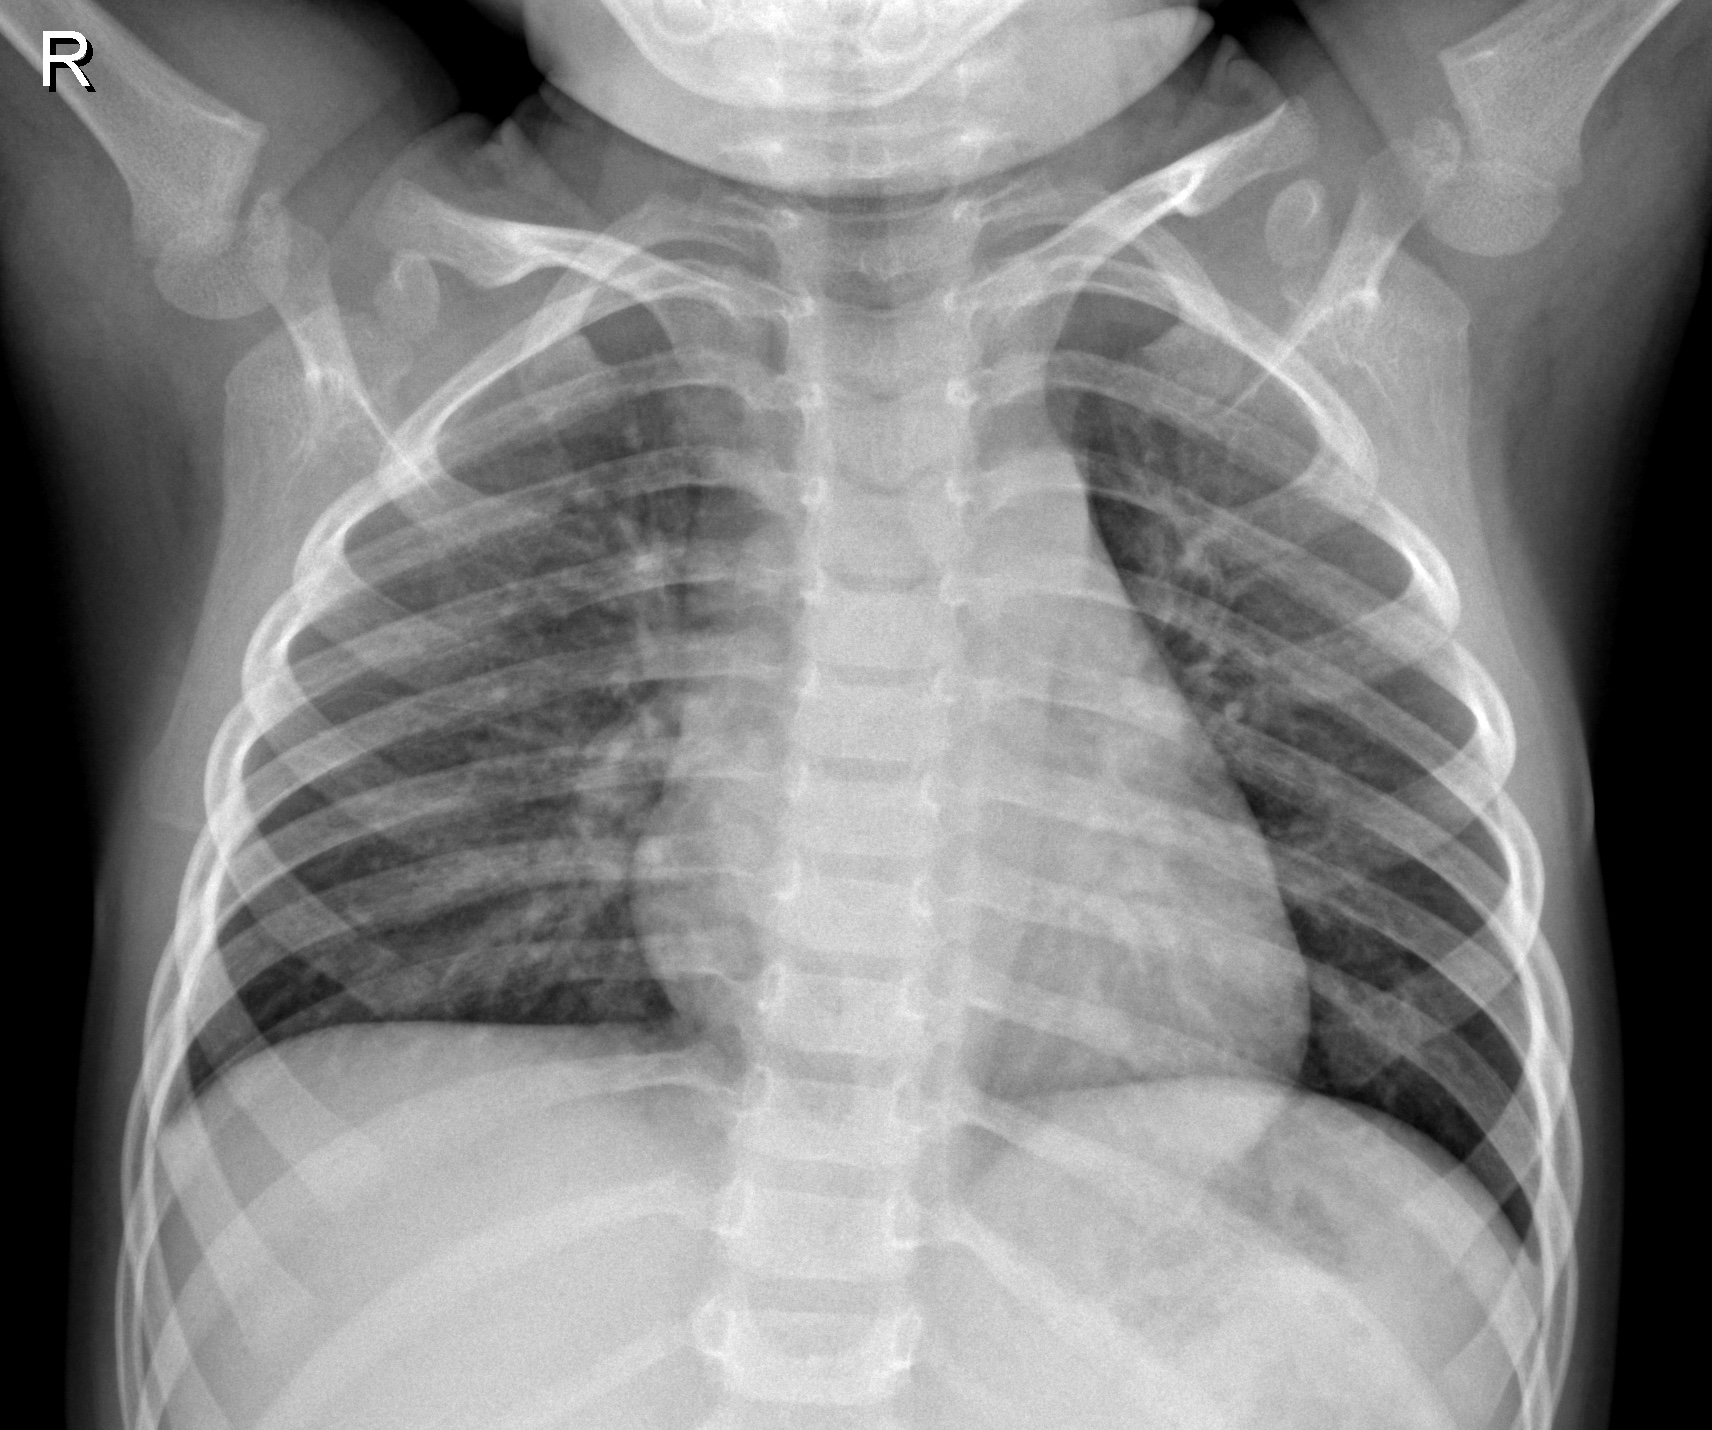
Diagnosis: NORMAL